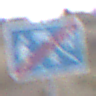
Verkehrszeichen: EndeVerkehrsberuhigterBereich
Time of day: SunriseSunset
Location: Outdoor (Suburban)
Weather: Clear
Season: NotSpecified
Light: Natural